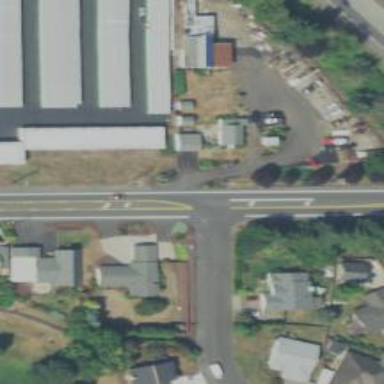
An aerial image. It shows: Tertiary road with sidewalk on the left.